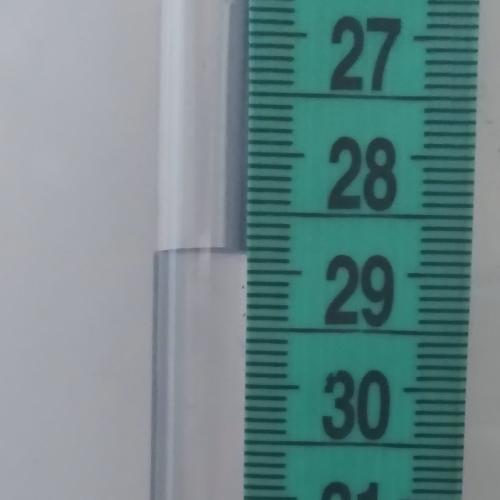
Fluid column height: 28.8 cm